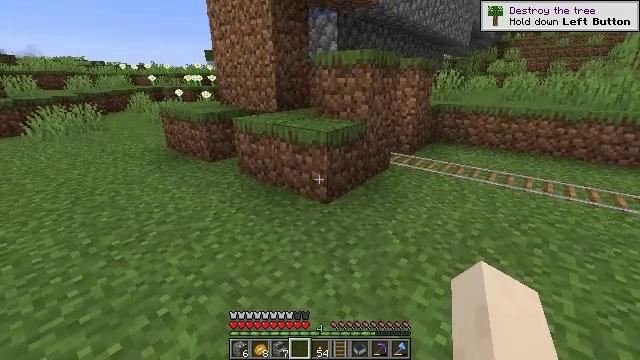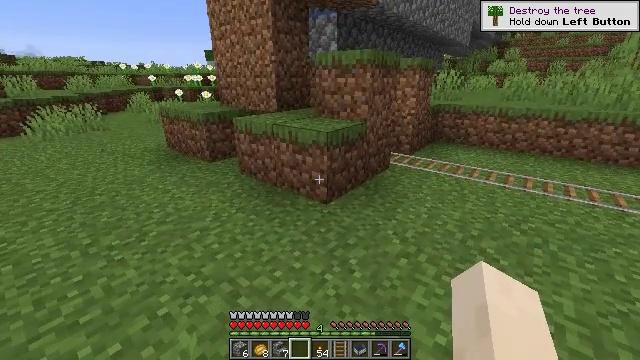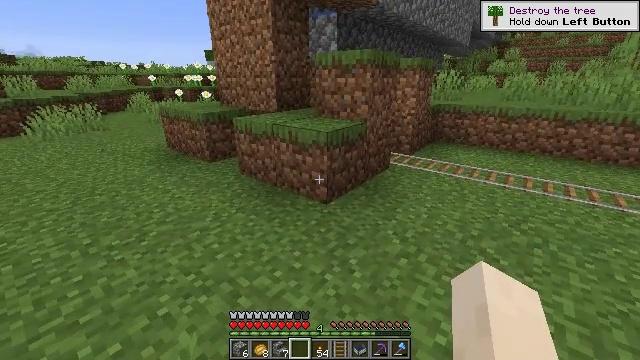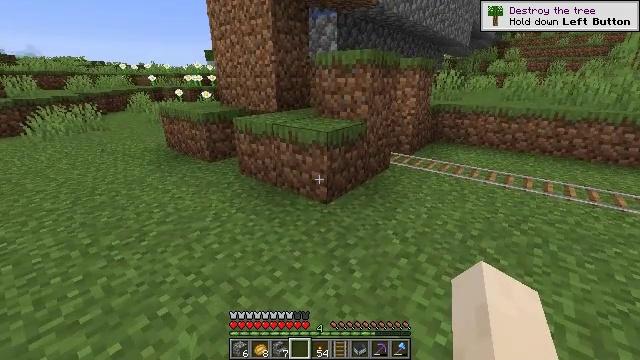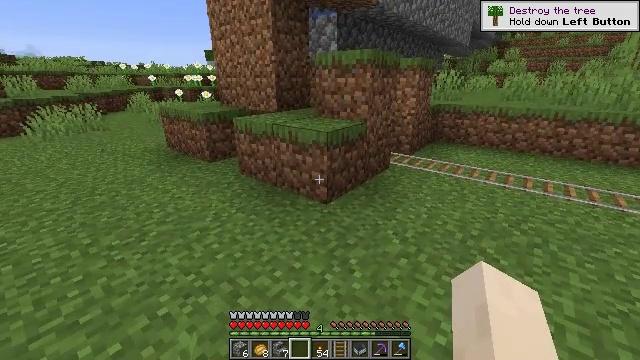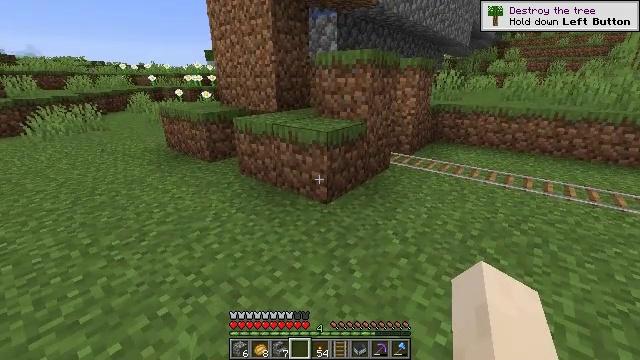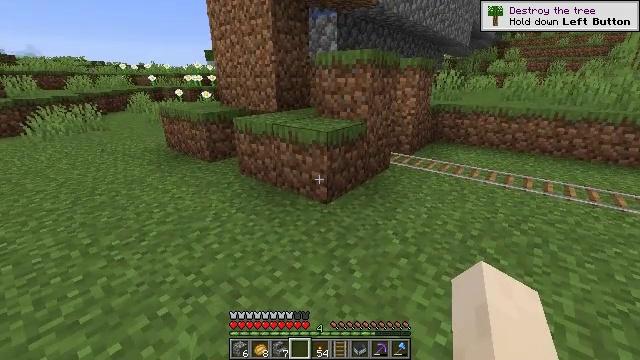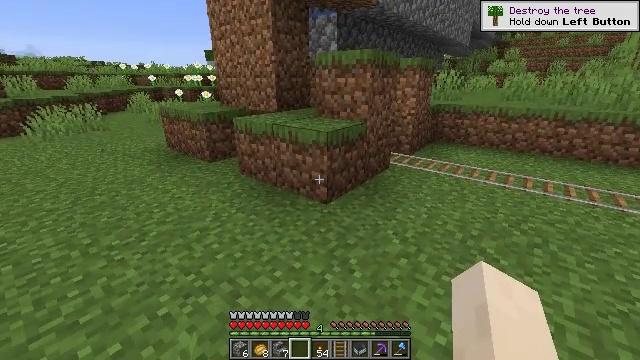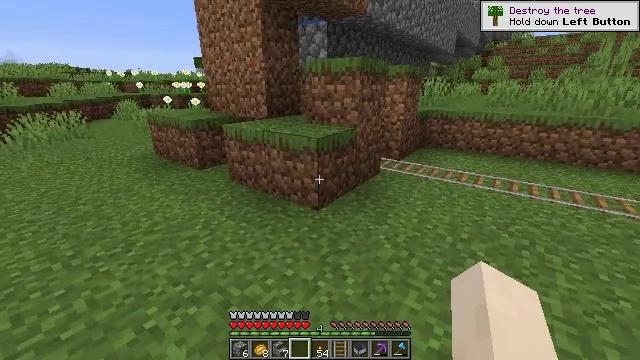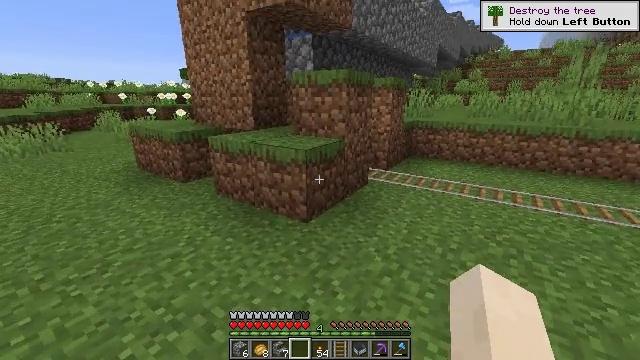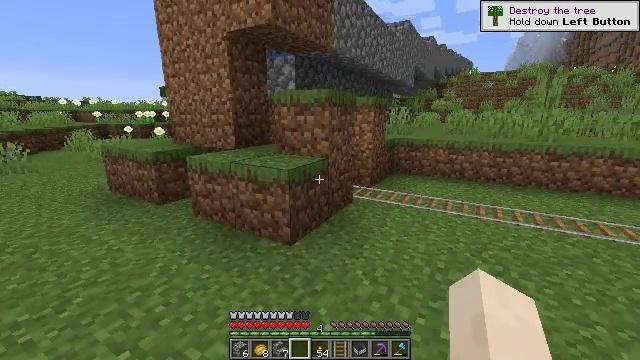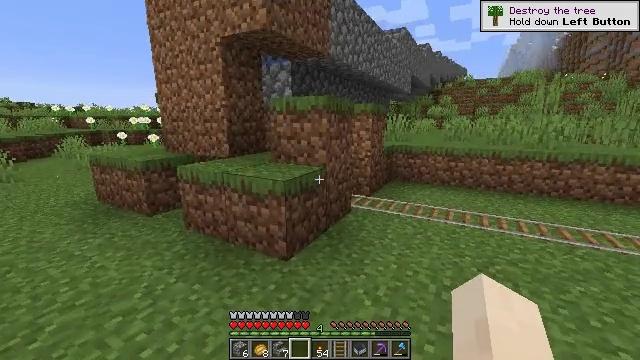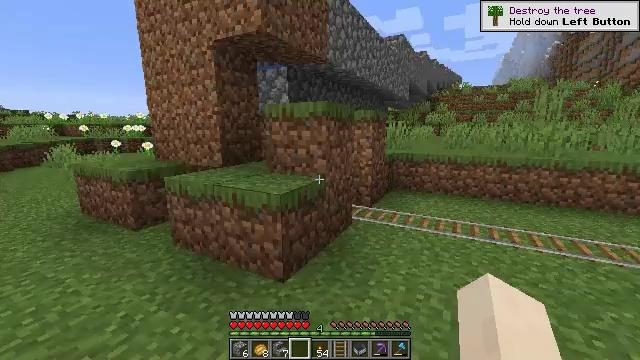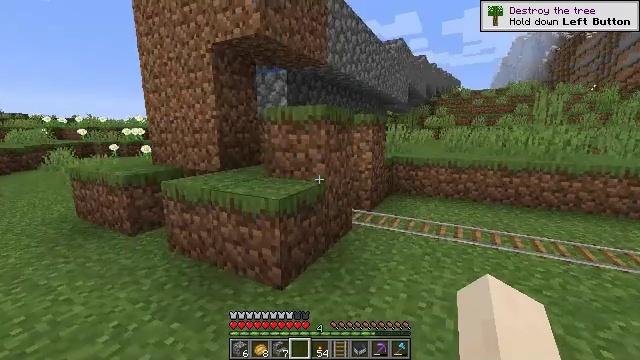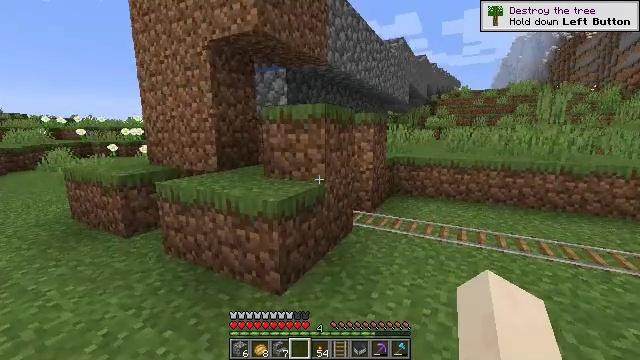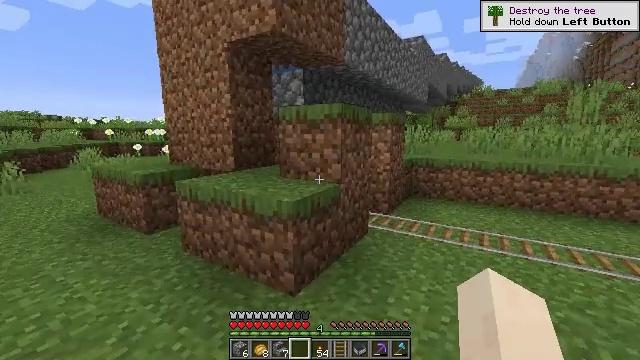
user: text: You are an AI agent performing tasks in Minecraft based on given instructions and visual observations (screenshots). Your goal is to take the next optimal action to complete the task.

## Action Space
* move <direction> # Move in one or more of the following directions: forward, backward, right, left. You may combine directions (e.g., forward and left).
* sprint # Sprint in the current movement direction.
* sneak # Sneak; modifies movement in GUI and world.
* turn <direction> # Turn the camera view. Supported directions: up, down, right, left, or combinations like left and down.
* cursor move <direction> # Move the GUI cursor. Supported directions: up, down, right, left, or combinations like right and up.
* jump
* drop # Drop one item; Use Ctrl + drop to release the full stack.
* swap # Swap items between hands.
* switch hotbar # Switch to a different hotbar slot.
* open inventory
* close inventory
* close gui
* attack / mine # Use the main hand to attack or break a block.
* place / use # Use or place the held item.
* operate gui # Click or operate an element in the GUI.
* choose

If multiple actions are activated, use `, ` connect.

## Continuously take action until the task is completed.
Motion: motion action
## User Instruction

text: Smash the barrel to get its contents.
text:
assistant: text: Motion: no_op
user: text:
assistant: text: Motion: no_op
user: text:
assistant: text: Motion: no_op
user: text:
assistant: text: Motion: no_op
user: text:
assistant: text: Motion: no_op
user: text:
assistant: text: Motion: no_op
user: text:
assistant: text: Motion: no_op
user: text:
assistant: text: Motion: turn right and up
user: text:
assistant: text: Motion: move forward, turn right and up
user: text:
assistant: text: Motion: move forward, turn right and up
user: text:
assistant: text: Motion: move forward, turn up
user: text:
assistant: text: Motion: move forward, turn up
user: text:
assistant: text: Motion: no_op
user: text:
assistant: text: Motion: no_op
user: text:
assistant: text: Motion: turn left
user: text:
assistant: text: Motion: turn left and up
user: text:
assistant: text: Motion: turn left and up
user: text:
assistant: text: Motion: turn left and up
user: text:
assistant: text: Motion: turn left and up
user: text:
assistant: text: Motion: turn up
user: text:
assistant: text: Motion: turn right and up
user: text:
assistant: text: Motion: turn right
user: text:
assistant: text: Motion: no_op
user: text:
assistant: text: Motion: no_op
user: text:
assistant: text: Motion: no_op
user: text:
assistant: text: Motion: no_op
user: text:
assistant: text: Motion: no_op
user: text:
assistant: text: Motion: no_op
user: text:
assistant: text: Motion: no_op
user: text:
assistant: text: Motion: no_op